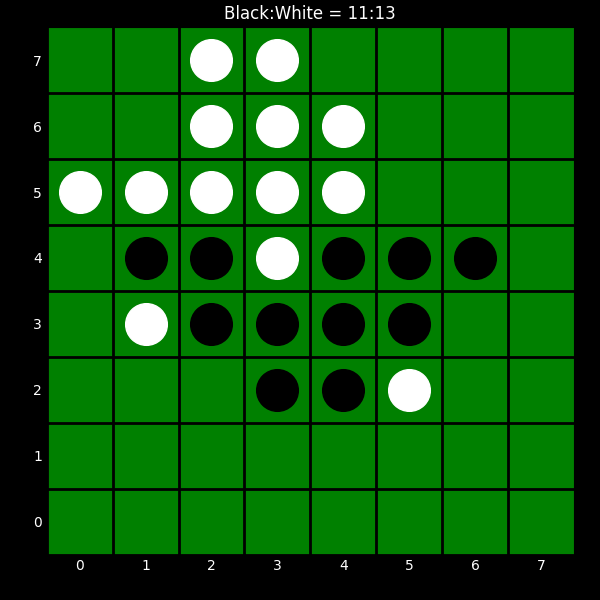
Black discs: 11
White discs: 13